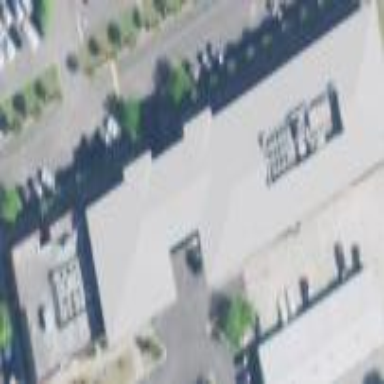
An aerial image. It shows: Clinic building offering healthcare services.